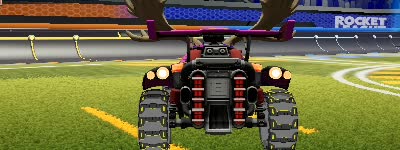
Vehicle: octane